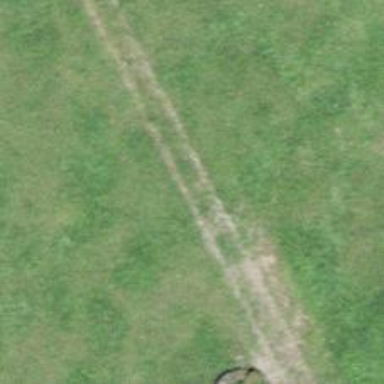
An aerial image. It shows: Track with grade 3 tracktype.